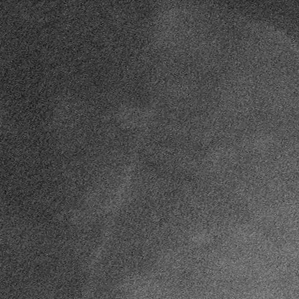
Label: frost